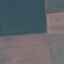
Land use / land cover: AnnualCrop